Interaction volume radius: 10 \u00c5
Interaction volume height: 30 \u00c5
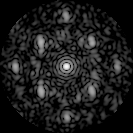
Disorder parameter: 0.4639